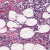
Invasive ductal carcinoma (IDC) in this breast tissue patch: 1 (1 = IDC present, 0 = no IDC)